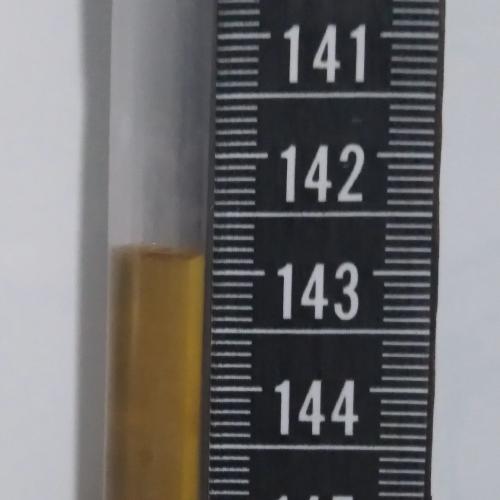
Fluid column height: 142.8 cm